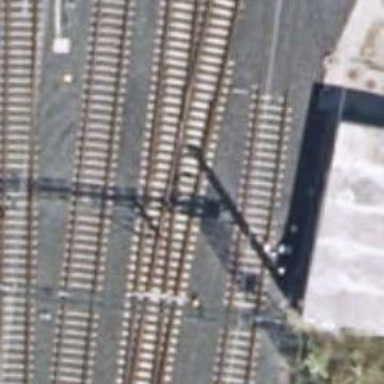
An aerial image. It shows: Railway track with contact line for electrification.